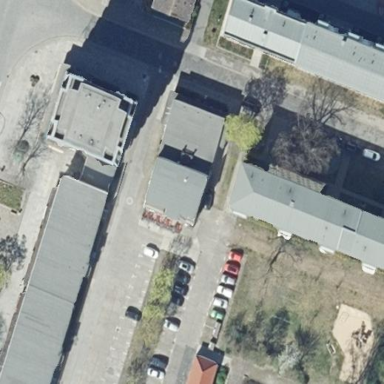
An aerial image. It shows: Restaurant in building.